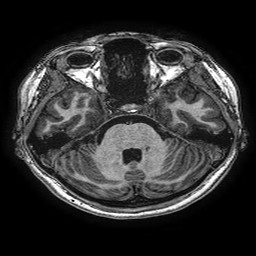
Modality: T1w
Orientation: coronal
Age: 15
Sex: female
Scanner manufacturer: ge
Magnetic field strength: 3 T
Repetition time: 0.00766 s
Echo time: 0.003476 s